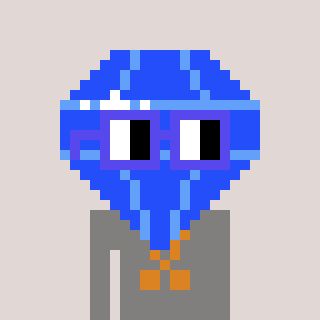
a pixel art character with square blue glasses, a blue diamond-shaped head and a bluegrey-colored body on a warm background